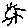
Label: sun